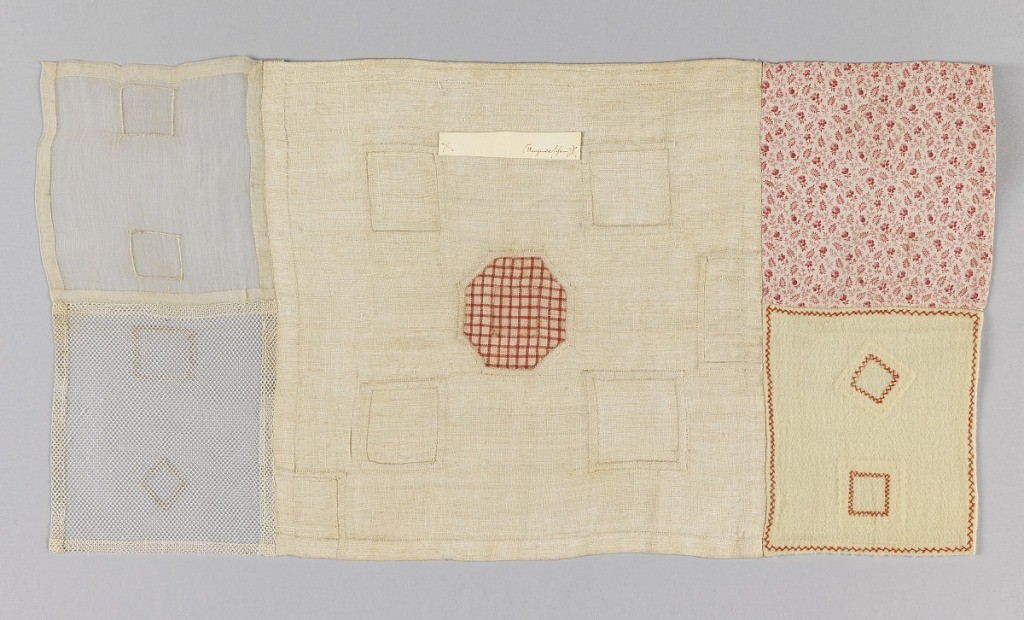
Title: Sewing sampler
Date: late 19th century
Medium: cotton, wool, silk, linen Technique: embroidered on plain weave foundation and machine-made net
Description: Five examples of darning and patches on different foundation cloths sewn together to make one sampler.